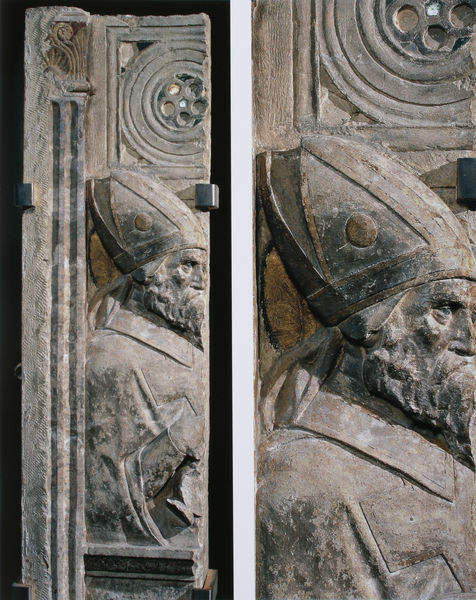
Titel: San Prosdocimo
Künstler: Donatello
Standort: Florenz
Institution: Refektorium von Santo Spirito
Schlagwörter: flügel, hand, kopf, mann, schatten, weiß, grün, ocker, sitzen, ausschnitt, braun, grau, holz, hut, licht, marmor, nase, orange, profil, schwarz, stuhl, säule, tür, blick, muster, ornament, alt, bart, mütze, wand, arm, augen, bärtig, falten, gesicht, kragen, silber, stein, tod, vollbart, ärmel, portrait, porträt, einsam, kirche, auge, geistlicher, gold, mantel, locken, schulter, kreis, rund, skulptur, relief, seitlich, zwei, alter mann, stab, rind, pilaster, rad, bischof, bishop, cardinal, church, column, crown, hat, könig, papst, pope, priest, thron, face, grey, nose, old, robe, wall, detail, ernst, streng, finster, ornamente, verzierung, metall, bronze, plastik, platte, edel, revers, foto, fotografie, photographie, eisen, halterung, buch, kreuz, denkmal, mundwinkel, kupfer, seite, kreise, kardinal, löcher, altar, schnitzerei, photo, fragment, profile, farbfoto, rosette, grab, greek, man, stone, halb, priester, building, grad, geistliche, mitra, tiara, armor, armour, eyes, helmet, metal, volute, muschel, bust, decoration, frame, guss, fotographie, beard, durchbrochen, doppelt, verzierungen, sculpture, statue, door, grabmal, relieff, royal, mantle, romanisch, history, lisene, square, museum, epitaph, circle, eye, warrior, book, figure, vergrösserung, paint, grabplatte, kagen, pillar, bruchstück, christian, altarflügel, bischofsmütze, bischoff, halbrelief, carving, rlief, bible, round, shirt, kardinalshut, border, latin, wheel, verkleinerung, broken, serious, bischofshut, miesepeter, mytra, vollrund, concrete, catholic, tomb, papal, double, s, a, d, scultpure, !°!!, panel, stern, miter, carved, sphere, hole, colum, tone, statur, bracket, robs, bischoph, sclupture, bischoffsmütze, fierce, severe, minister, tag